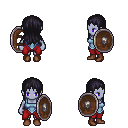
a pixel art fantasy rpg character, female body template, dark elf, purple skin, blue vest, red pants, raven unkempt hairstyle, brown shoes, shield, four views (front, back, left, right), 2x2 character sprite sheet, small pixel art, hard edges, no anti-aliasing